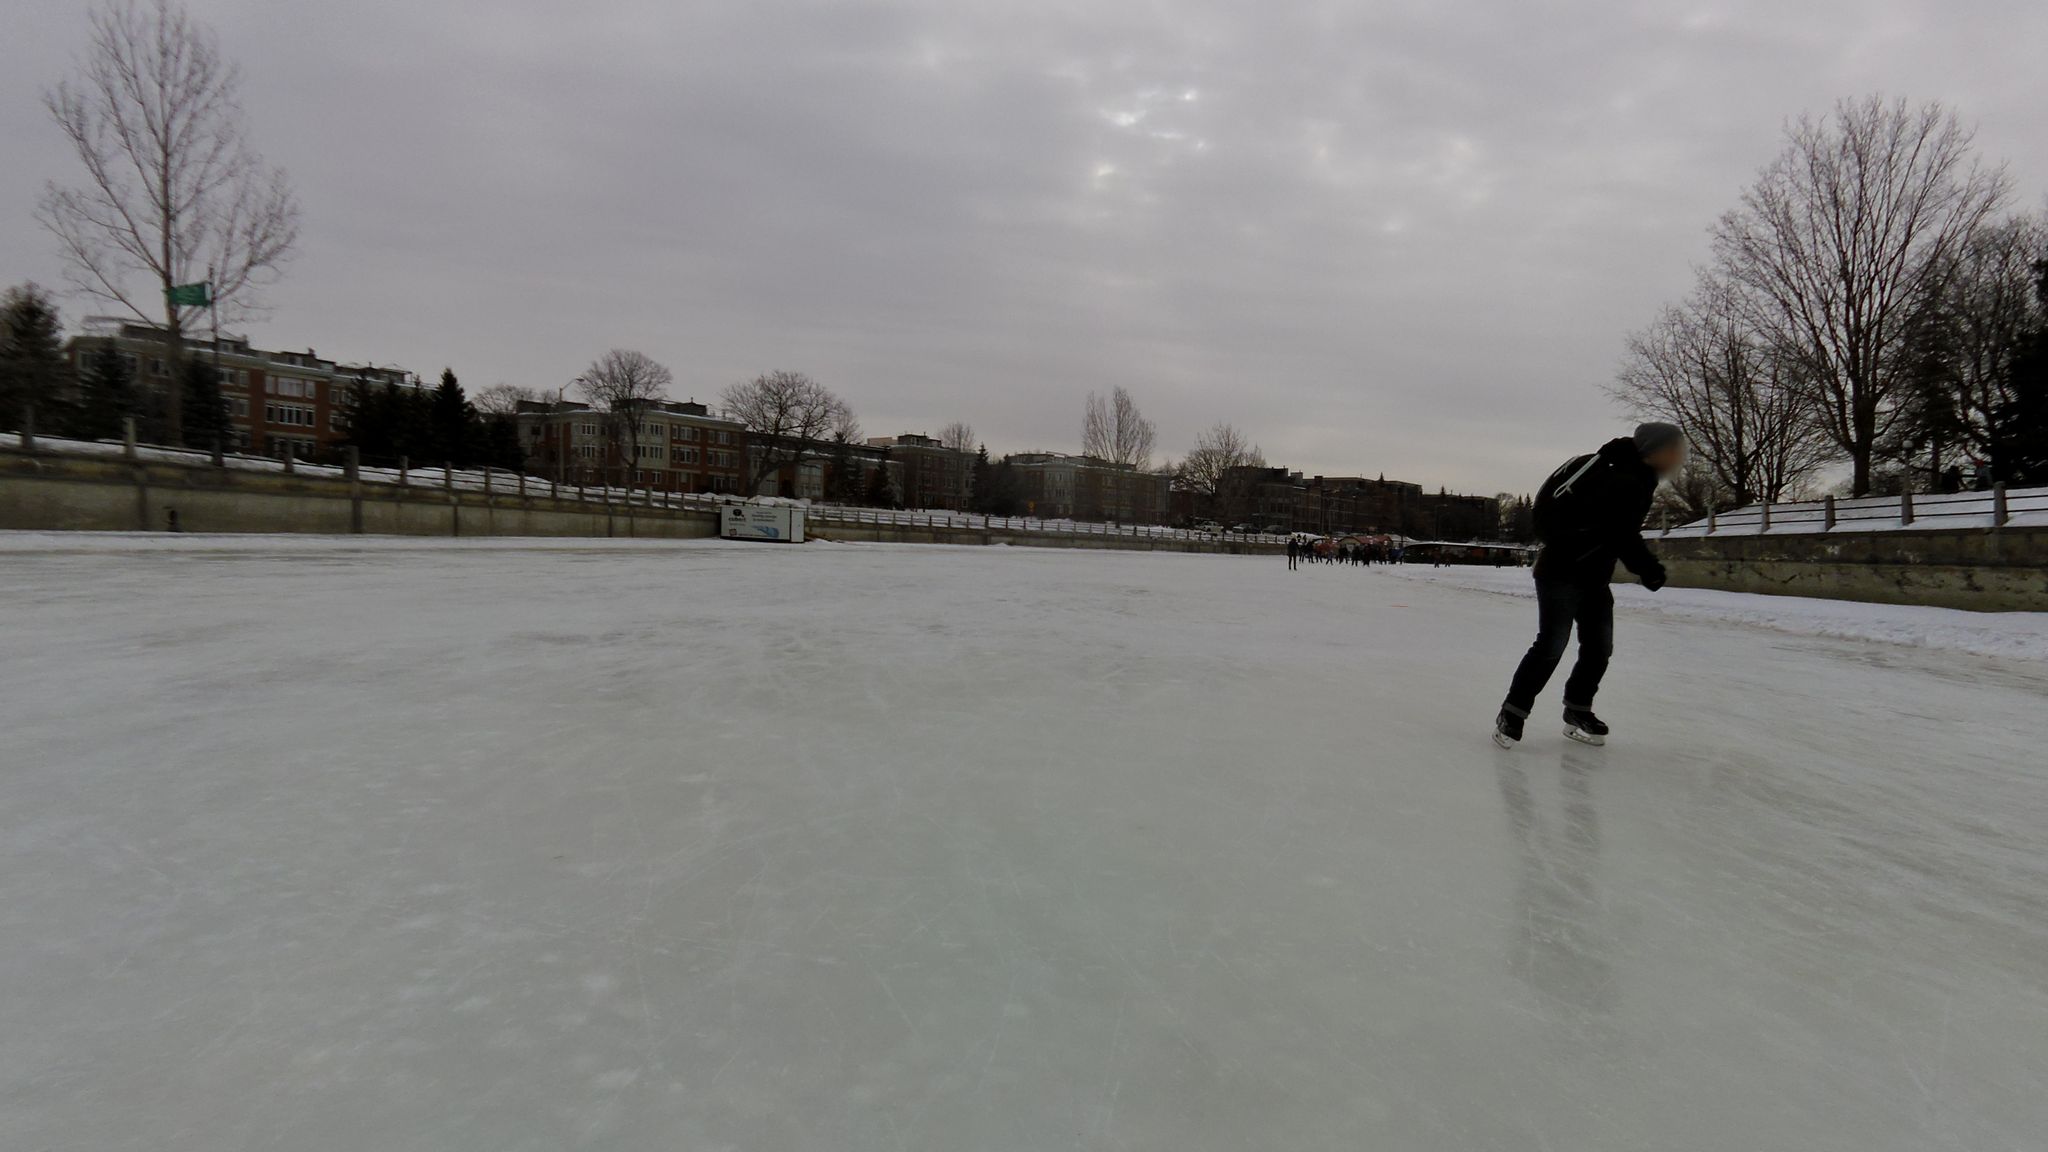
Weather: snowy
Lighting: day
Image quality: slightly poor
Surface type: walking surface
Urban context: urban centre
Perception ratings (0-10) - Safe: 7.44, Lively: 2.58, Beautiful: 8.02, Boring: 4.83, Depressing: 1.72, Wealthy: 7.22